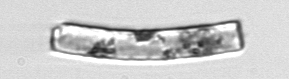
Label: Guinardia_delicatula